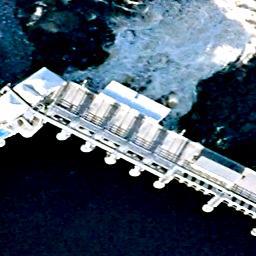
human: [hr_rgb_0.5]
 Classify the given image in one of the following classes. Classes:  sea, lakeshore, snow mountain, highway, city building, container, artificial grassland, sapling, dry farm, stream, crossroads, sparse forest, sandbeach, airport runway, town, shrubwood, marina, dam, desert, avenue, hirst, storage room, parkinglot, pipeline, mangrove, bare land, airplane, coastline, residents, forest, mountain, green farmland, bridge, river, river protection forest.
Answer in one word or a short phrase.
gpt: dam